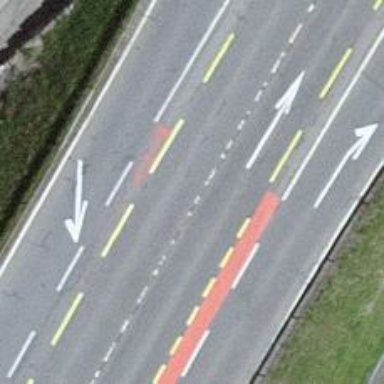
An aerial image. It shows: Primary highway with asphalt surface. There is cycle track on the left side.